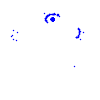
Particle: electron